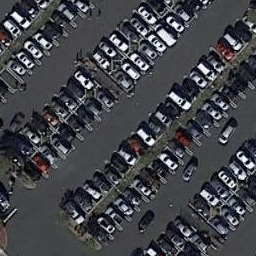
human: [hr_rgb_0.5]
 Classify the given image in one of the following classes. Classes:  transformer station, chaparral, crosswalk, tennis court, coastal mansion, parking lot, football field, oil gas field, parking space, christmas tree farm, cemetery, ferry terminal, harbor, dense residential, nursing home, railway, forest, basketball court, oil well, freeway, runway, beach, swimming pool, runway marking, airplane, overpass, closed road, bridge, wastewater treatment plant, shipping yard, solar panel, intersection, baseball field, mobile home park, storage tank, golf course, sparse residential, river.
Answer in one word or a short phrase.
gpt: parking lot